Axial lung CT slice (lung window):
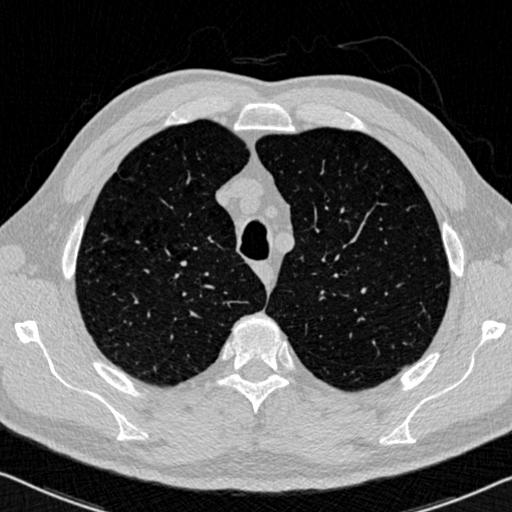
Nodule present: no